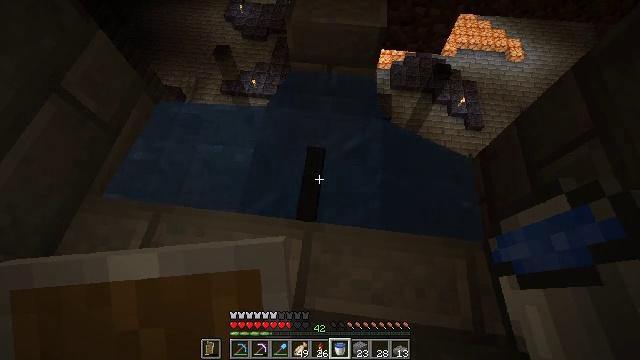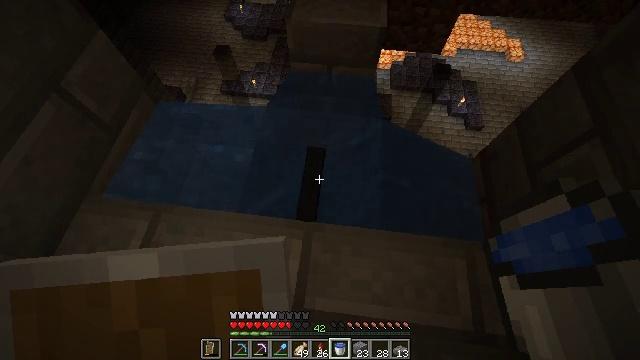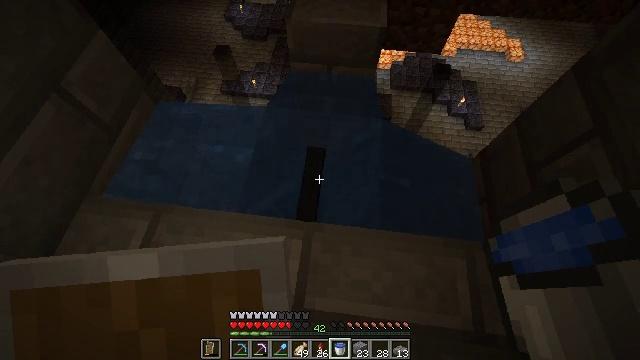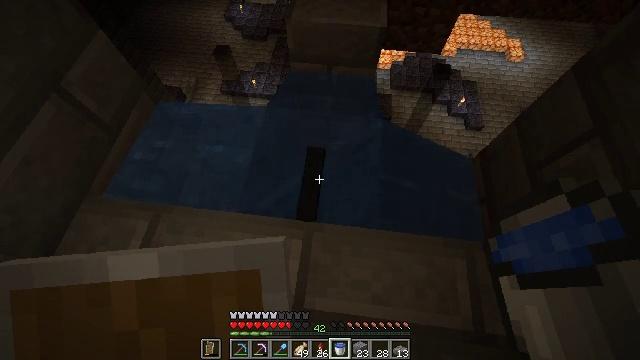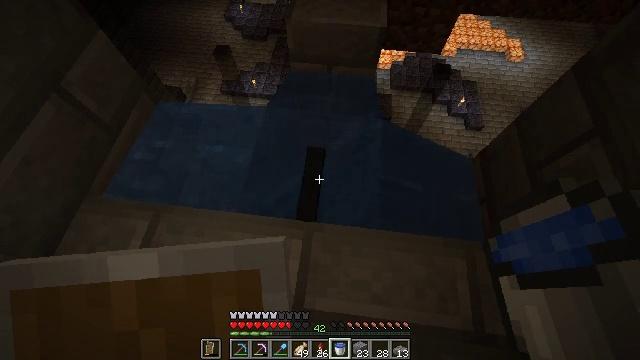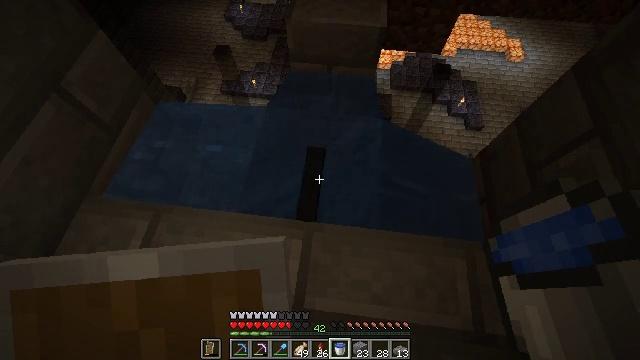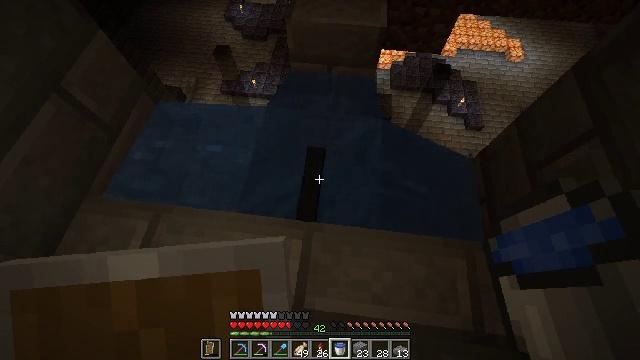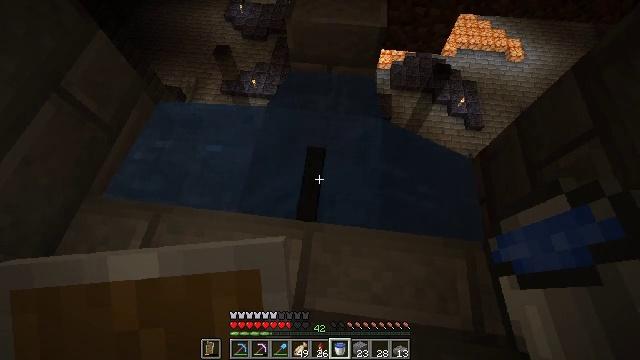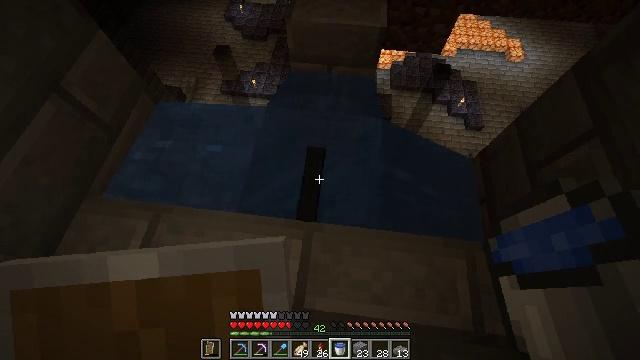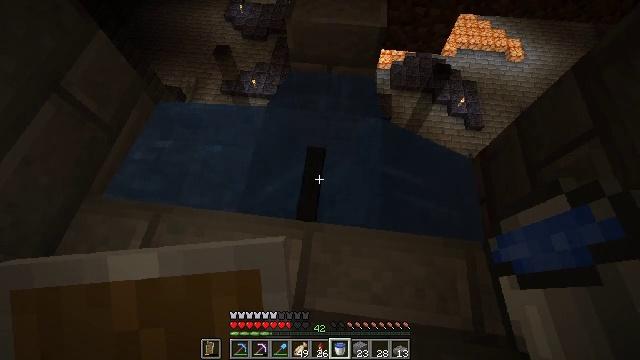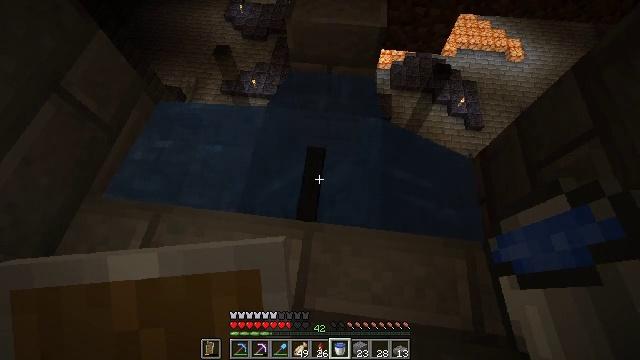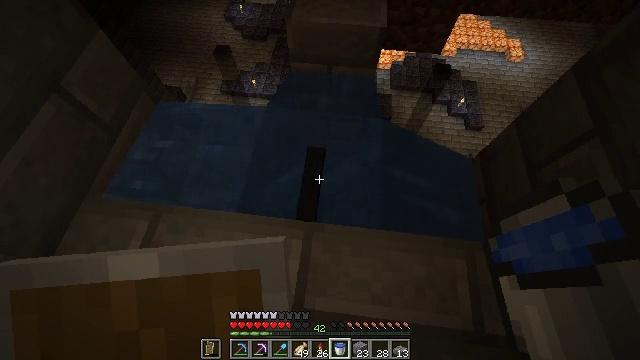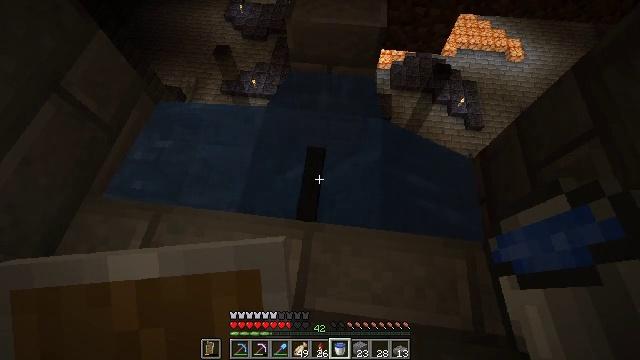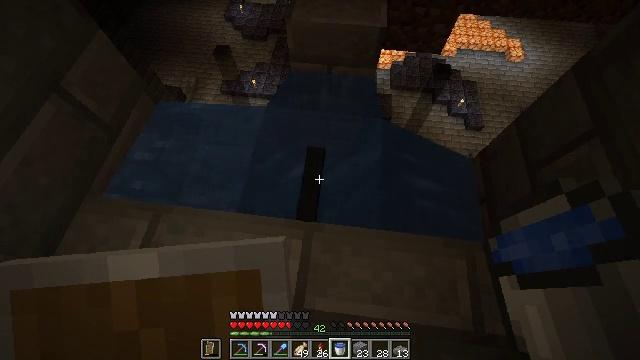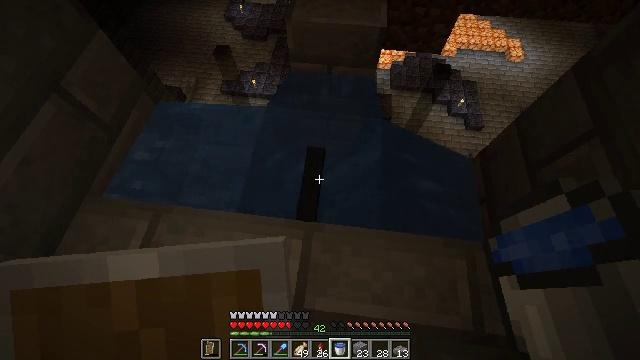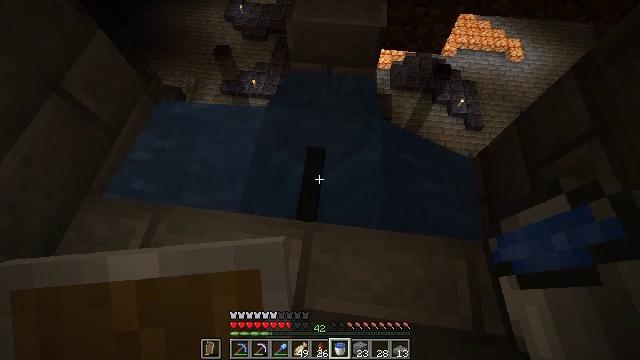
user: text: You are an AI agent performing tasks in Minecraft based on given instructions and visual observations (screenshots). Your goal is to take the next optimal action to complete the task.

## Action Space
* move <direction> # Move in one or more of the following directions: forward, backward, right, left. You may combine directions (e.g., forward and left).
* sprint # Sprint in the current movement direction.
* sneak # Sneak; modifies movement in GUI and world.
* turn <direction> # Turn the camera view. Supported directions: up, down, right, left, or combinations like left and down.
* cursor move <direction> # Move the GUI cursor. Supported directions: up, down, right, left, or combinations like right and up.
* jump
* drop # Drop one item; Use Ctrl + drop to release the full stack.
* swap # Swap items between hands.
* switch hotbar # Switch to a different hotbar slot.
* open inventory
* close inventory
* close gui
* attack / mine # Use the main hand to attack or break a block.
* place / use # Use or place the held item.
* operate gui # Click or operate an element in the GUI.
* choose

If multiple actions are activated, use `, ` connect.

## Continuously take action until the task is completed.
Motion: motion action
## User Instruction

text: Attack the black stained glass pane to break it.
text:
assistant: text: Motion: no_op
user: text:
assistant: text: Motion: no_op
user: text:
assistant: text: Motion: no_op
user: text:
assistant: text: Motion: no_op
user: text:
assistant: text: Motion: no_op
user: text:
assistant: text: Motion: no_op
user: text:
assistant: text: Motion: no_op
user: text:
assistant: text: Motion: no_op
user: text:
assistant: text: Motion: no_op
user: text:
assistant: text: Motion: no_op
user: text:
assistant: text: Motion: no_op
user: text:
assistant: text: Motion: no_op
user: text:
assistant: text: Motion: no_op
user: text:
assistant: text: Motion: no_op
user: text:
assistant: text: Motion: no_op
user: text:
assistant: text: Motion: no_op
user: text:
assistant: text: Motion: no_op
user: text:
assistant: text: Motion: no_op
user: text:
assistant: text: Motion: no_op
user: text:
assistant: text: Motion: no_op
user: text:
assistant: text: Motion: no_op
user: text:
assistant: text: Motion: no_op
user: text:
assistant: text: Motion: no_op
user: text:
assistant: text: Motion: no_op
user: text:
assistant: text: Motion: no_op
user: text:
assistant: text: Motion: no_op
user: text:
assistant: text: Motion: no_op
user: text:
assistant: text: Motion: no_op
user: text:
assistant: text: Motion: no_op
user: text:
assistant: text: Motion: no_op